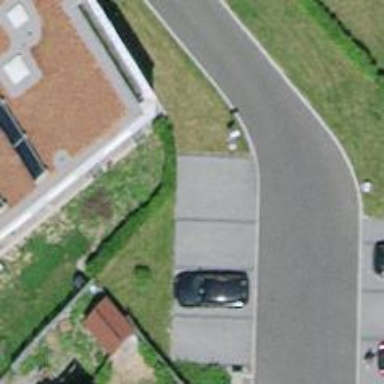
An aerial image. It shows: Hedge acting as barrier.